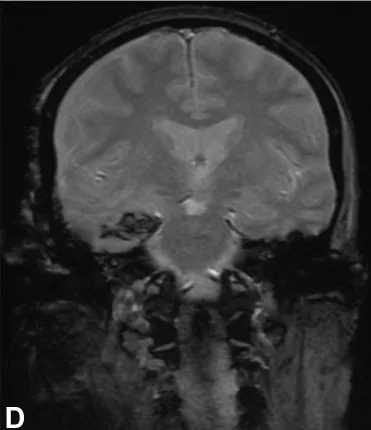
Postoperative Resection. Postoperative magnetic resonance image showing excellent resection of enhancing portion, pathologically confirmed to be radiation necrosis. Coronal T2-weighted image. Used with permission from Barrow Neurological Institute.
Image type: radiology (mri)